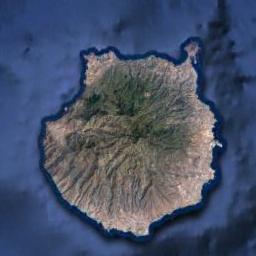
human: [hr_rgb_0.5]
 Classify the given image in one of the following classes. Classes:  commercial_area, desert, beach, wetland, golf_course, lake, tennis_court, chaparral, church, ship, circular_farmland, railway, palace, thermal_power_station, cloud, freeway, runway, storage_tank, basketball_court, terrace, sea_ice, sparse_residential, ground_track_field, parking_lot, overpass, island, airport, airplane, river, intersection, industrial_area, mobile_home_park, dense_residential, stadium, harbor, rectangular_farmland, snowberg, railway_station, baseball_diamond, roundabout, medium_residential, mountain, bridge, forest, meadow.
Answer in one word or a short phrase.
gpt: island